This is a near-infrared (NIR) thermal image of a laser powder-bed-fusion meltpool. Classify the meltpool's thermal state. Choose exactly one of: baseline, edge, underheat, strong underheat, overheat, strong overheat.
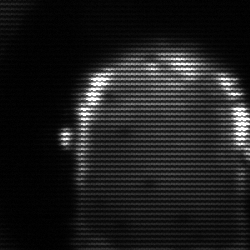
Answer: baseline